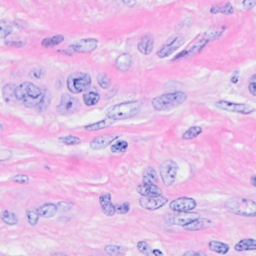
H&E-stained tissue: Breast